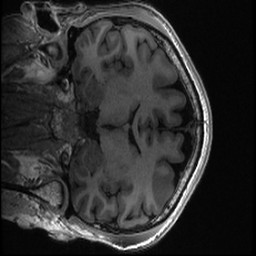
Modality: T1w
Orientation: coronal
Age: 28
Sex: male